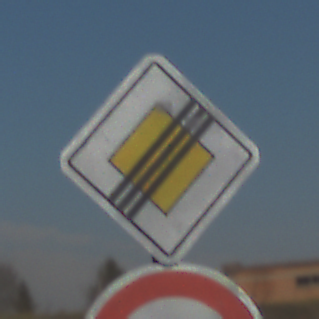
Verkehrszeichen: EndeVorfahrtsstrasse
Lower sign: UeberholverbotKraftfahrzeuge
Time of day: MorningAfternoon
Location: Outdoor (Nature)
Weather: PartlyCloudy
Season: NotSpecified
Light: Natural